Field crop: maize
Growth stage: 2
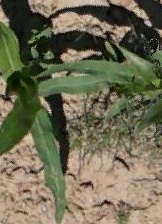
Species: maize